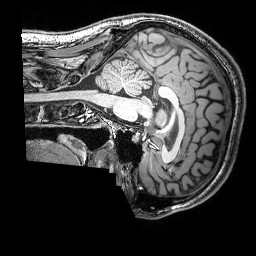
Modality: T1w
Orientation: sagittal
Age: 31
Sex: male
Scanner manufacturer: siemens
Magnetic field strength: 3 T
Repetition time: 2.53 s
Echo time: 0.00388 s